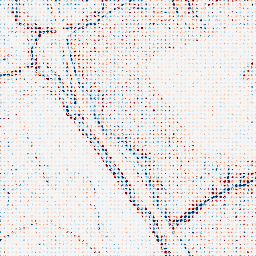
Category: edge_preserving
Decomposition family: bilateral
Decomposition parameters: d: 5
sigma_color: 50
sigma_space: 75
Upsampling method: sinc_hamming
Upsampling parameters: scale: 8
kernel_size: 4
Upsampling scale: 8